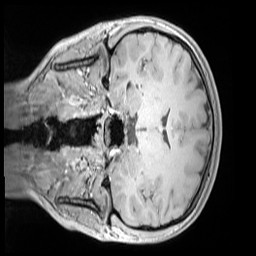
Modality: MP2RAGE
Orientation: coronal
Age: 11
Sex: female
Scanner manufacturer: siemens
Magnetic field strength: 3 T
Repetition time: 4 s
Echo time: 0.00303 s